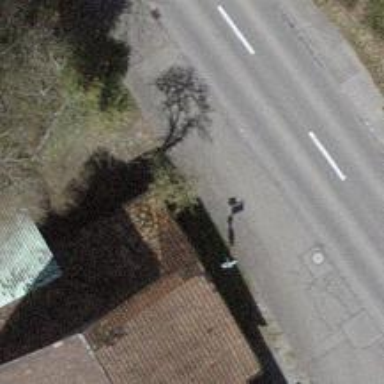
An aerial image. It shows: Bus stop with platform for public transport.